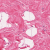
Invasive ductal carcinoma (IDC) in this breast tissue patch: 0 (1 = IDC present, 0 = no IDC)